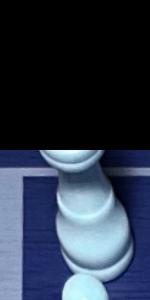
Label: King_White